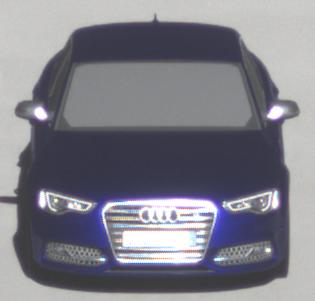
Make: Audi
Model: S5
Detailed model: F5
Model produced from: 2016
Model produced until: 2019
Doors: 2
Color: blue
Road condition: dry road
Daytime: morning or afternoon
Contrast: high contrast